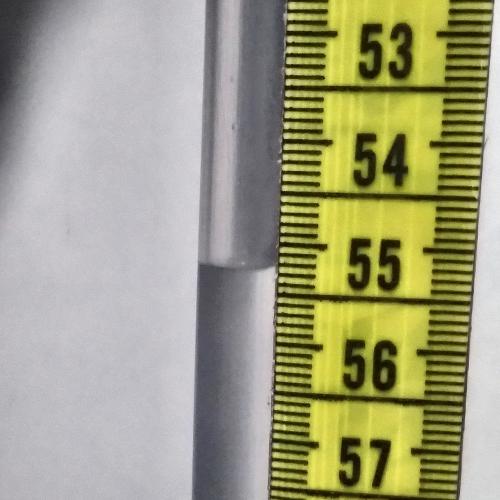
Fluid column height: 55.2 cm